Question: My company is using cfwebsocket on our ColdFusion 11 server. In the past it has worked fine, but recently we started getting this message every time we try to access the page that calls cfwebsocket:
'''
Attribute validation error for the CFWEBSOCKET tag The channel entry specified for subscribeTo is not valid.
"testing123" is not a valid channel registered for this application.
'''
However in our Application.cfc I have setup the channel:
'''
<cfset this.wschannels = [{name="testing123"}] />
'''
Another weird problem is that when I go to the WebSocket section of the ColdFusion Administrator. I get an error as well:

It's really weird because we had this working before. We haven't changed our firewall at all. Can anyone point me in the right direction?
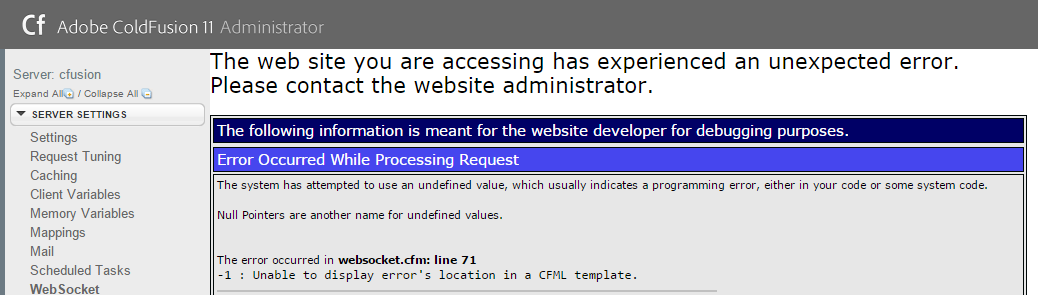
Answer: If you have updated to Update 3 then the reason for the problems is due to Adobe breaking websockets in that update.
I submitted a bug just after it was released - <URL>
Its been fixed and you can request a hotfix from them which does resolve the issue, otherwise you will have to wait until Update 4!